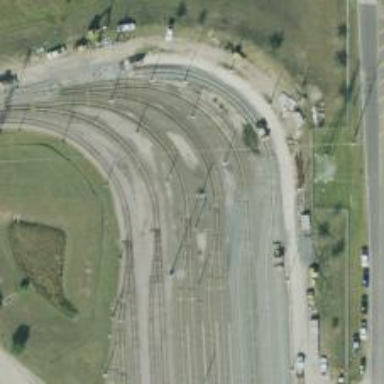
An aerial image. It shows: Light rail yard with electrified contact lines.